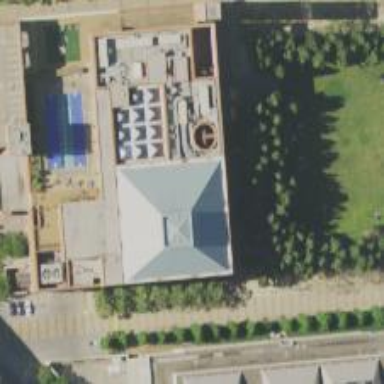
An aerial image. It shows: Conference centre.